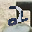
Label: 2